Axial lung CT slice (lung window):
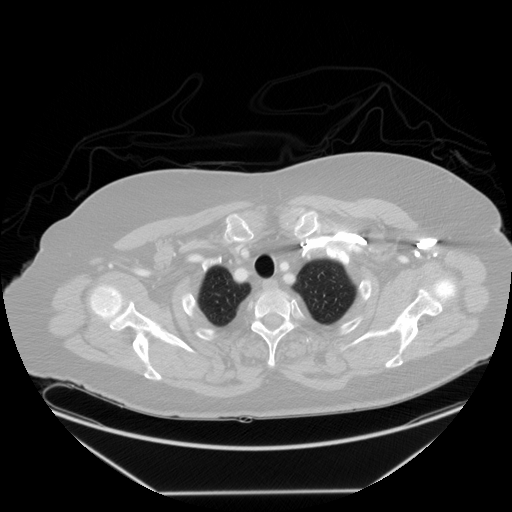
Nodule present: no